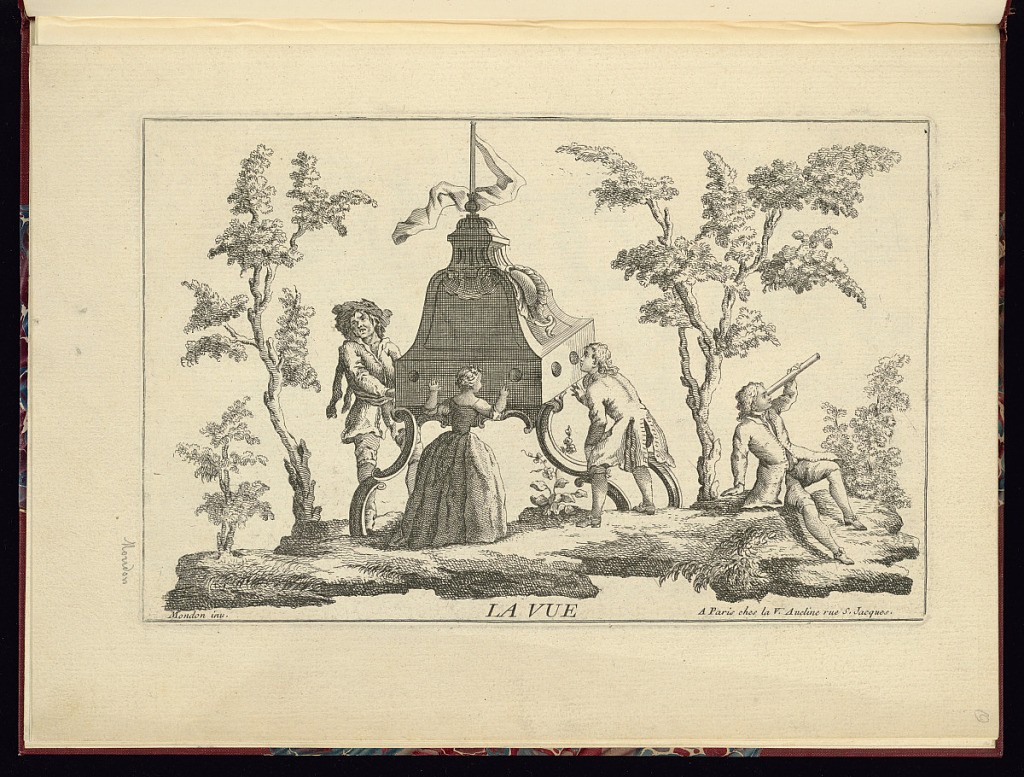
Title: La Vue
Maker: François-Thomas Mondon, French, 1709 – 1755
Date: ca. 1736-55
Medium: Etching and engraving on laid paper
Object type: Print
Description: An allegory for the sense of sight featuring a large magic lantern or camera obscura type device with peep holes around each side. The box is decorated with rococo motifs, c-scrolls, cartouches, shells, fluting, and gadrooning.  The large box is in a landscape flanked by trees, with a young girl and boy looking into the holes. A man stands left of the large box, and another seated to the right looks through a telescope towards the sky. The plate is titled and signed.